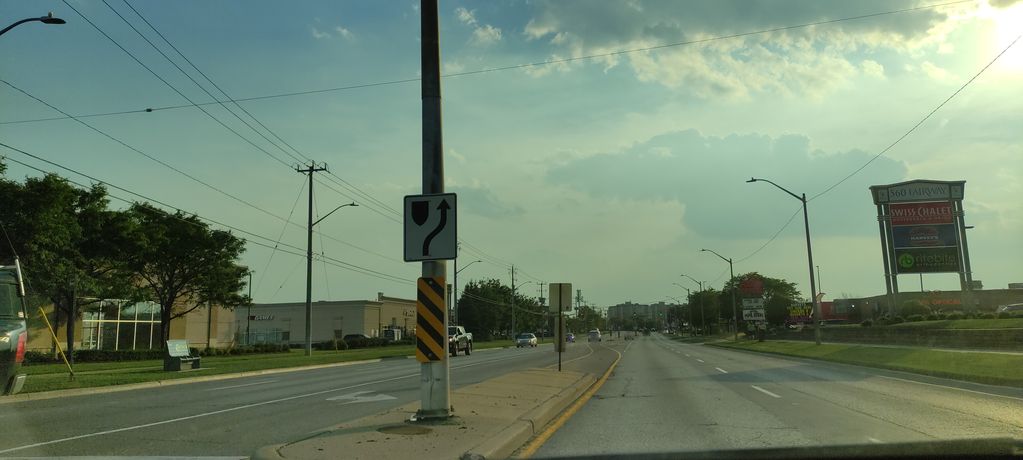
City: kitchener-waterloo